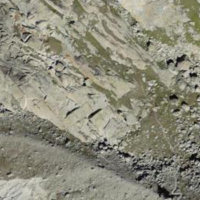
EUNIS habitat code: 48
Species observed at this site:
Prunella collaris